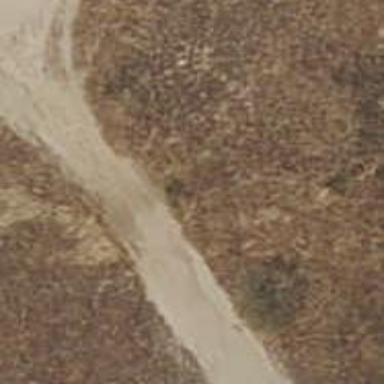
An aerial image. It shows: There is ford in the area.